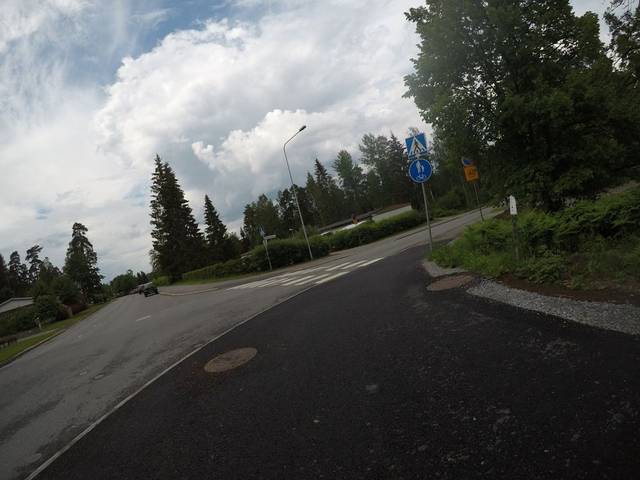
Region: Finland
Coordinates: 61.011, 24.499